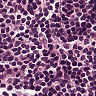
Metastatic tissue present: no